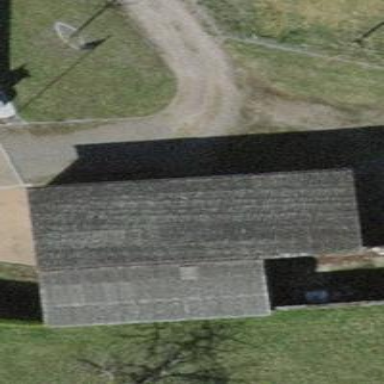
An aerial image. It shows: Garage.